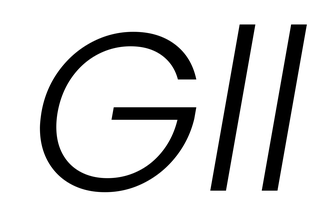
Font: Poppins-LightItalic